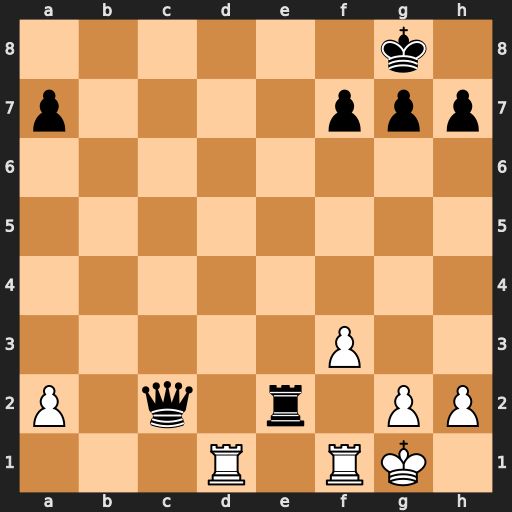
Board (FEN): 6k1/p4ppp/8/8/8/5P2/P1q1r1PP/3R1RK1
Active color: w
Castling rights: -
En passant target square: -
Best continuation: Rd8+ Re8 Rxe8#